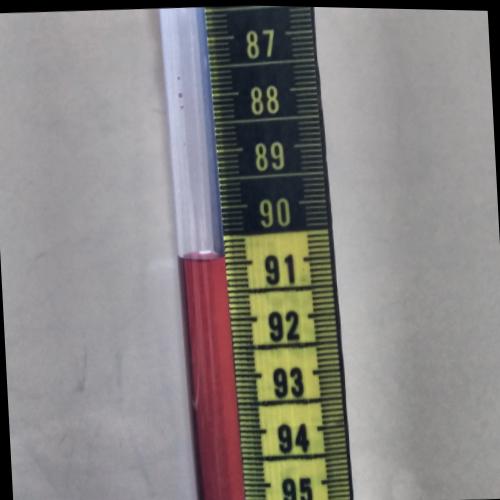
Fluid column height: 90.9 cm